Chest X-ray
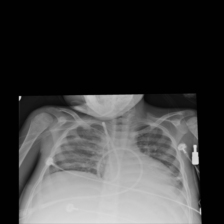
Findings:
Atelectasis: negative
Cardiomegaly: negative
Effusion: negative
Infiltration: negative
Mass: negative
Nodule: negative
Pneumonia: negative
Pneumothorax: negative
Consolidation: negative
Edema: negative
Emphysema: negative
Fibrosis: negative
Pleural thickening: negative
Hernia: negative